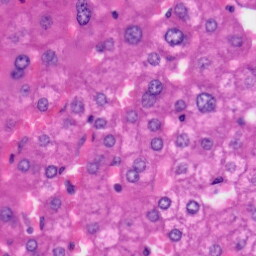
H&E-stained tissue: Liver